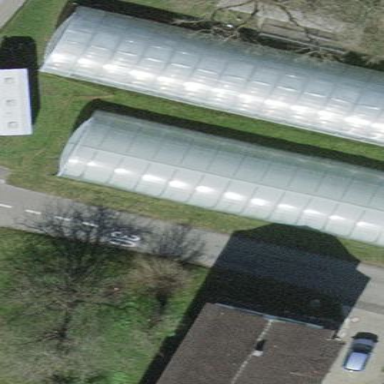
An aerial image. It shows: Greenhouse.